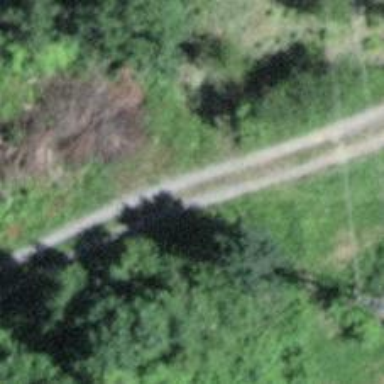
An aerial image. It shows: Track with grade3 tracktype.